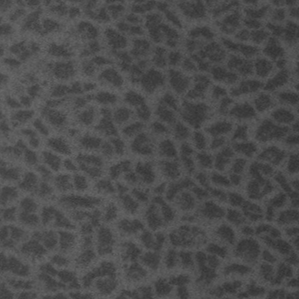
Label: frost